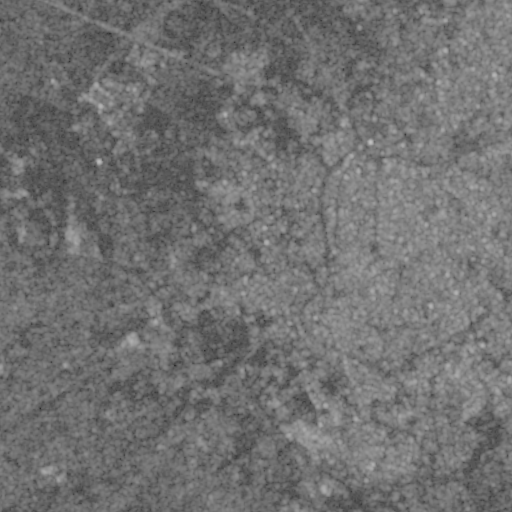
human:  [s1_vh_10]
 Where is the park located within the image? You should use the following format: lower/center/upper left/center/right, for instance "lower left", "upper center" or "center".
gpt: The park is located in the upper right of the image.
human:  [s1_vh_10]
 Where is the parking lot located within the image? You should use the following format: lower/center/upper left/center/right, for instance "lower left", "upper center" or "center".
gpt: The parking lot is located in the center right of the image.
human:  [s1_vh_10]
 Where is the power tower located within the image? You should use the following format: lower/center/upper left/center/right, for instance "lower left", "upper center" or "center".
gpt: The power tower is located in the lower left of the image.
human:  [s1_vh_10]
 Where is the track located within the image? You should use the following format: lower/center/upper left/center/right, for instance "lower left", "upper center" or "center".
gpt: There is no track in the image.

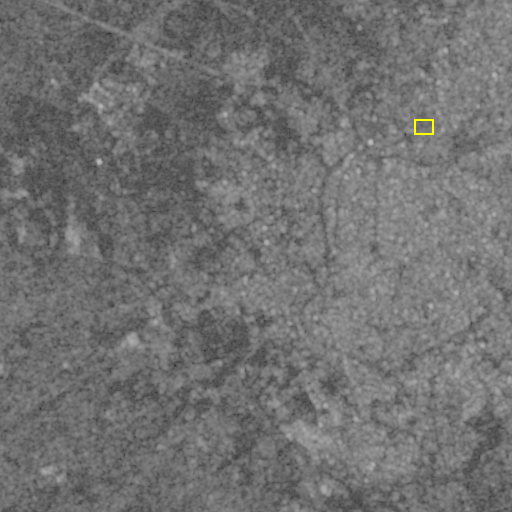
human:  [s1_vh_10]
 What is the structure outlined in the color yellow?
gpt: The structure outlined in yellow is a park.
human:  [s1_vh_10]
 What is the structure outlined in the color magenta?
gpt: There is no magenta outline.